Question: The diagram below is my very first attempt at creating a UML class diagram describing a user login into a website.

I'm sure its a poor design and full of flaws, but I'm hoping to learn from you guys how you would design a simple login like this. I'm particularly interested in your use of design patterns and which patterns you would use, how you would implement it in the design, and why.
Any advise, criticisms, comments and suggestions will be really appreciated. Thanks in advance.
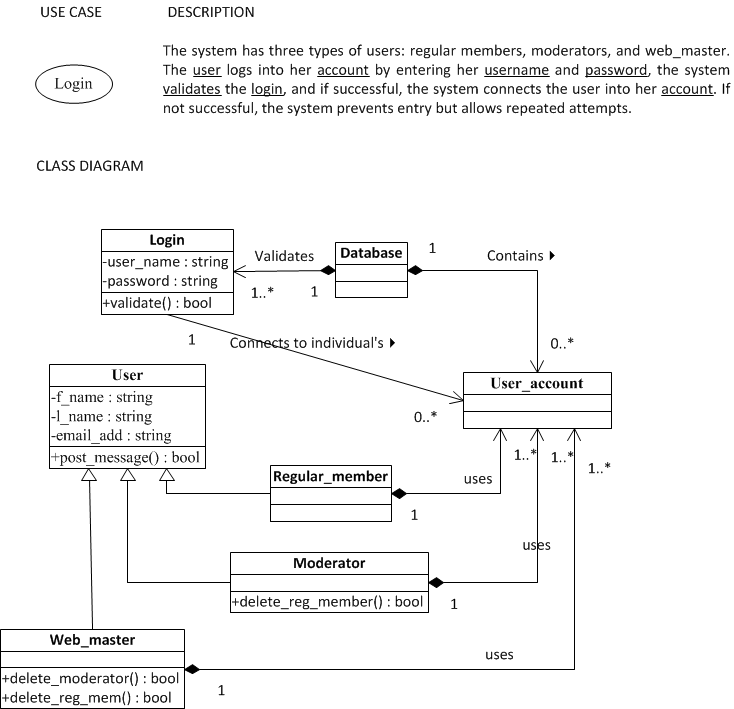
Answer: Here is how we implement this funcionallity
---

---
As you can see, we have many Application (Here, it behaves like your website).
Moderator, WebMaster and Member, as shown in your mapping, it would be better as a Role. What happens whether you need to add a new "Role". Maybe you have to change all of your model.
Each UserApplication (UserWebsite) has its start and end date. And each Application has its own Role. A Bank website needs a Manager role. A Health Insurance Company website needs a Agent role and so on...
I understand the login/user (part/whole) composition relationship. Before going on, see this <URL> about Composition versus Aggregation.
> But what I do not understand is the purpose of the UserApplication and Application classes
Think of Application as your website. I work for a big Health Insurance Company where we have many modules (Each module (Application) has its own website). But , not all, can use each module. It explains why i define UserApplication.
> role's role in this login process
None. It just gives an UserApplication a role. I can use the financial module, which defines the following roles: Manager, Customer and Other, where i can play the role of Manager. But i can assign you a Temporary User (startDate and endDate) as Customer to use the financial module.
'''
Application financialModule = new Application();
financialModule.addRole(new Role("Manager"));
financialModule.addRole(new Role("Customer"));
financialModule.addRole(new Role("Other"));
User arthur = new User(new Login("#####", "#####"));
arthur.setFirstName("Arthur");
arthur.setLastName("Ronald");
arthur.setEnabled(true);
UserApplication financialModuleUser = new UserApplication(new Period(new Date(), null));
financialModuleUser.setUser(arthur);
financialModuleUser.addRole(financialModule.getRoleByDescription("Manager"));
financialModule.addUserApplication(financialModuleUser);
'''
Your website looks like
'''
Website myWebsite = new Website();
myWebsite.addRole(new Role("Member"));
myWebsite.addRole(new Role("WebMaster"));
myWebsite.addRole(new Role("Moderator"));
User you = new User(new Login("#####", "#####"));
you.setFirstName("FirstName");
you.setLastName("LastName");
you.setEnabled(true);
UserApplication myWebsiteUser = new UserApplication(new Period(new Date(), null));
myWebsiteUser.setUser(you);
myWebsiteUser.addRole(myWebsite.getRoleByDescription("WebMaster"));
myWebsite.addUserApplication(myWebsiteUser);
'''
As you can see, WebMaster, Moderator and Member defined by your website. Nothing else.
A good resource about UML and ORM is Java Persistence with Hibernate book.